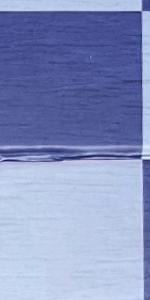
Label: Empty